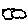
Label: cloud